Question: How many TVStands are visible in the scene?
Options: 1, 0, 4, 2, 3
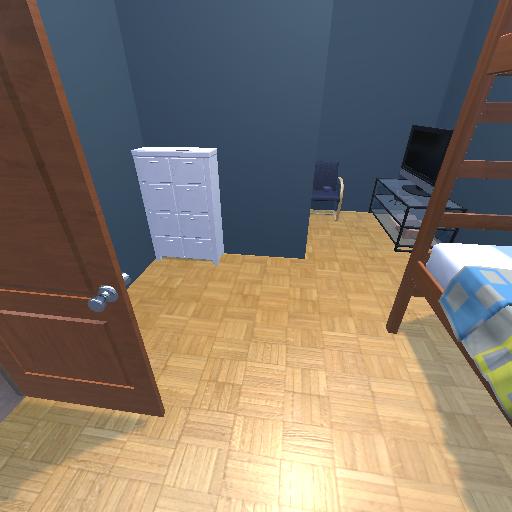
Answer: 1